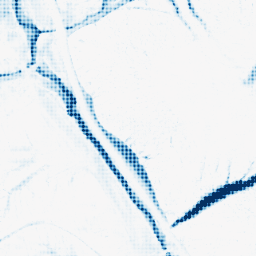
Category: morphological
Decomposition family: morphological_ellipse
Decomposition parameters: operation: closing
width: 20
height: 20
Upsampling method: sinc_blackman
Upsampling parameters: scale: 4
kernel_size: 4
Upsampling scale: 4